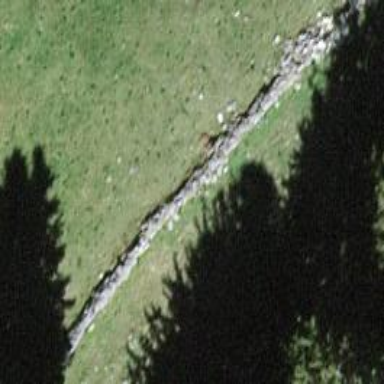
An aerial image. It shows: Wall is shown in the image.